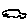
Label: car